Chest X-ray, PA view. Patient: 34 years old, sex F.
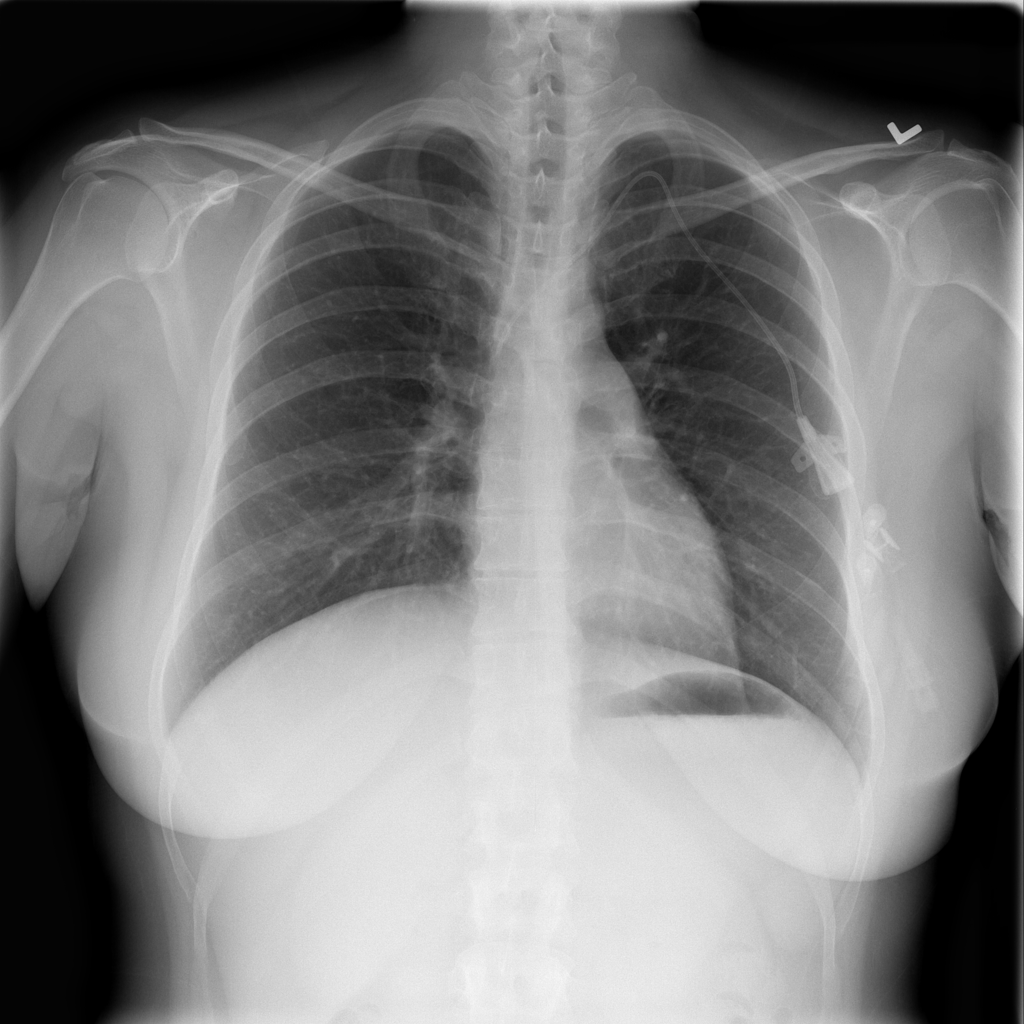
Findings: No Finding